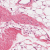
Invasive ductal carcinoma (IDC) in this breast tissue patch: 0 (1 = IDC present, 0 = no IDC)